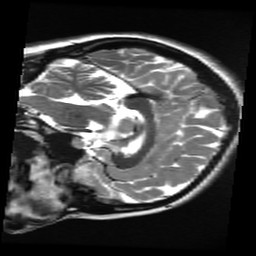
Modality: T2w
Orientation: sagittal
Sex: female
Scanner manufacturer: ge
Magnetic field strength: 3 T
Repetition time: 5 s
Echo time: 0.1015 s